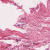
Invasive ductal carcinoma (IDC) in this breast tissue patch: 0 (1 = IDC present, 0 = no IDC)